Question: I am have made a heading (the word Welcome) that reveals itself once the page has loaded ('onload=""').
<URL> in case the code below doesn't work.
'''
function animate() {
document.getElementById("mainText").style.width = "100%";
}
'''
'''
#mainText {
margin: 0px;
display: inline-block;
font-size: 100px;
width: 0%;
transition: width 2s;
white-space: nowrap;
overflow: hidden;
text-overflow: clip;
}
'''
'''
<body onload="animate()">
<h1 id="mainText">Welcome</h1>
</body>
'''
The CSS and Plain JS work fine but I want the word "Welcome" to be revealed right side first and then moving along, so from the e to the W, instead of how it currently is, which opens left to right.
I have tried 'text align: right;', but this doesn't change anything.
I preferably don't want to use any jQuery, if the solution is a JS one.
An example of what the desired look should be, half way though the transition:

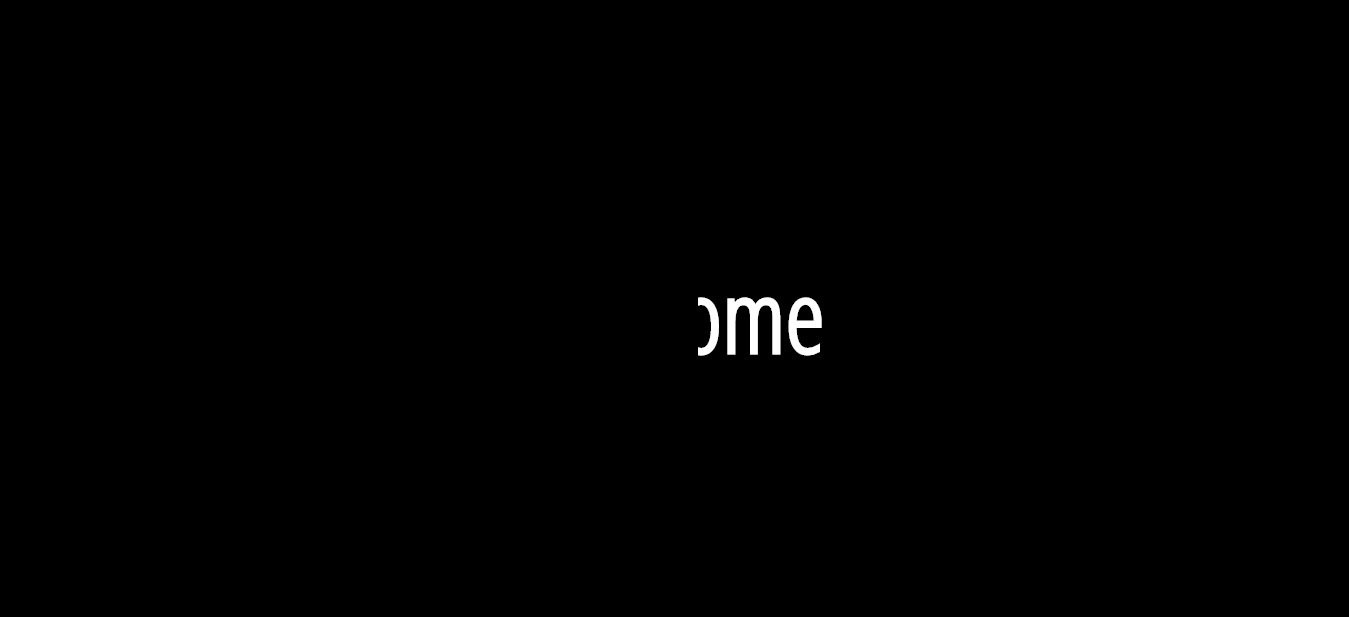
Answer: Yes, it is possible using Transitions and Positions:
'''
window.onload = function () {
document.querySelector("h1").classList.add("active");
};
'''
'''
h1 {
overflow: hidden;
display: inline-block;
position: relative;
}
h1 .mask {
position: absolute;
transition: all 0.5s linear;
left: 0;
top: 0;
bottom: 0;
right: 0;
background-color: #fff;
}
h1.active .mask {
right: 100%;
}
'''
'''
<h1><span class="mask"></span>Welcome</h1>
'''
I just wrote an article about this - <URL>'